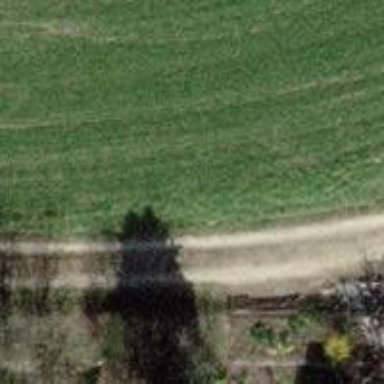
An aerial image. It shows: Gravel track with grade 2 quality.